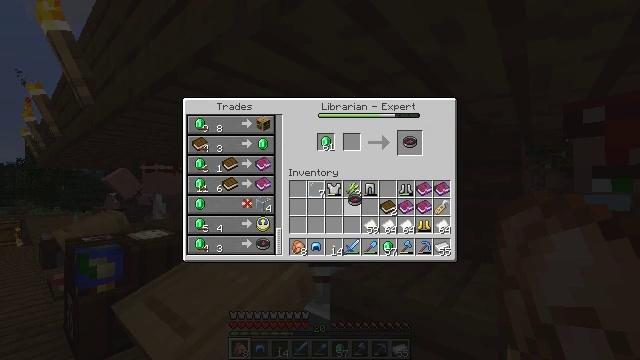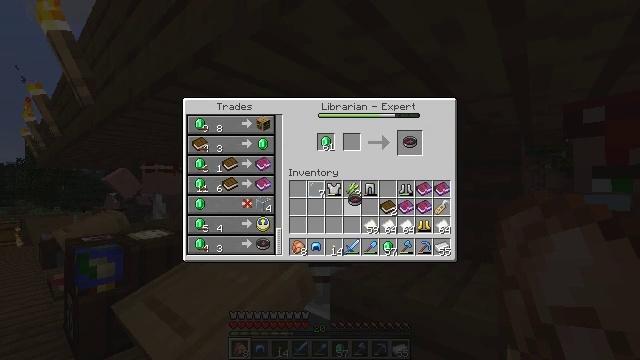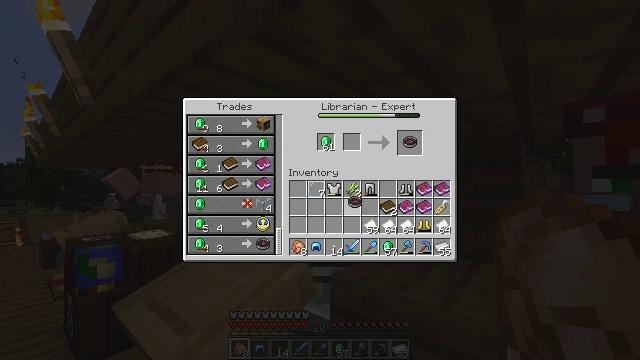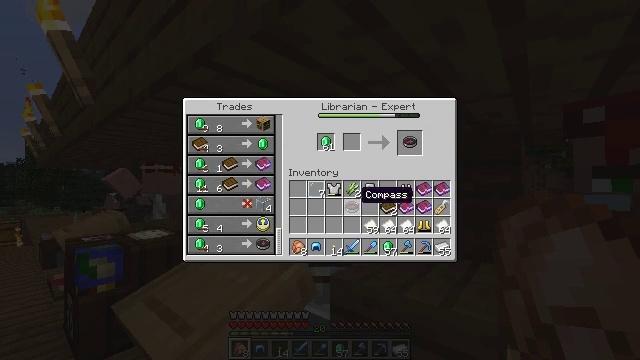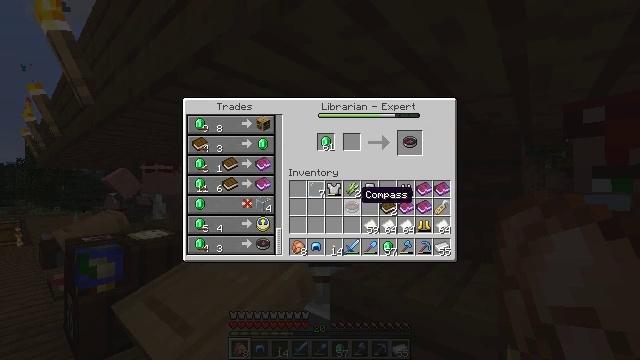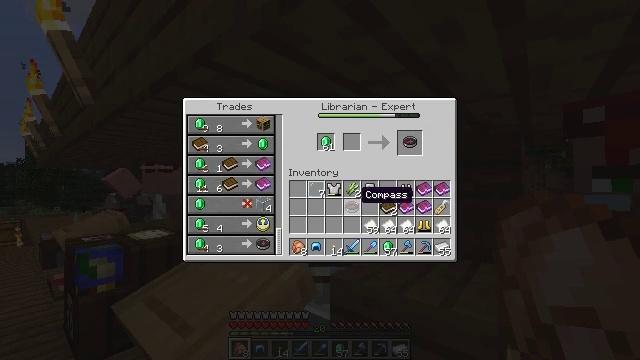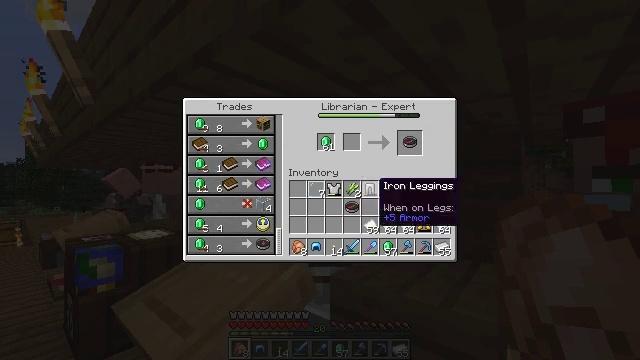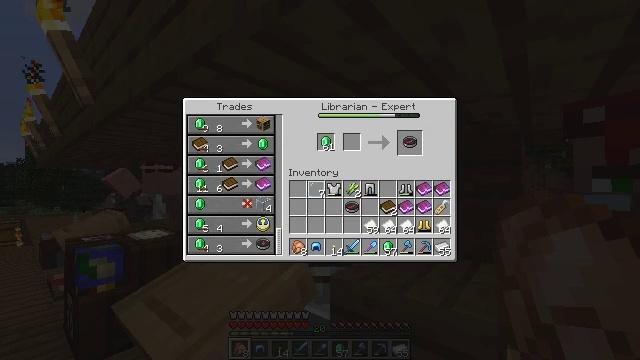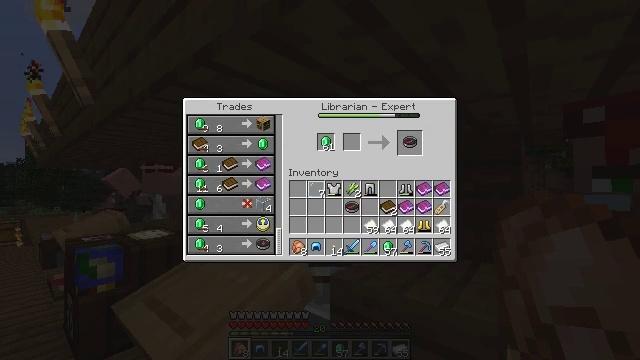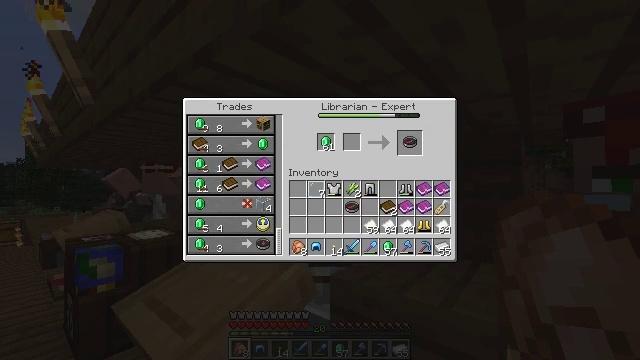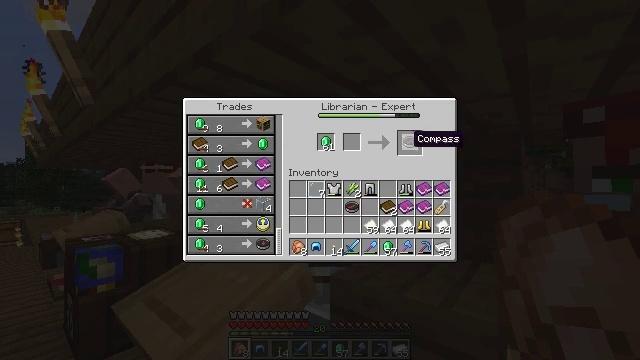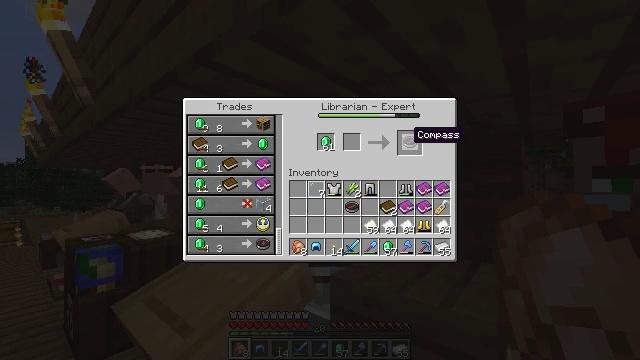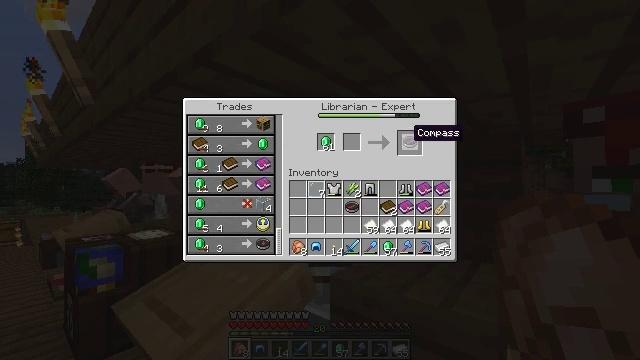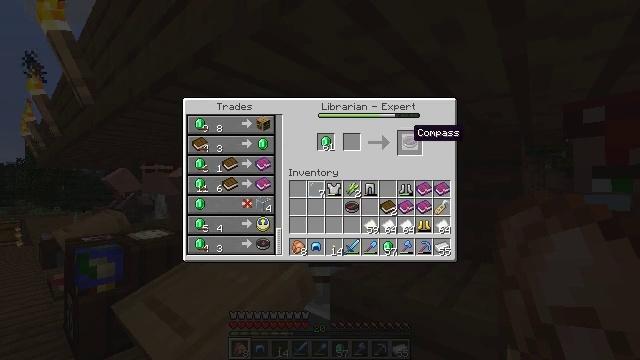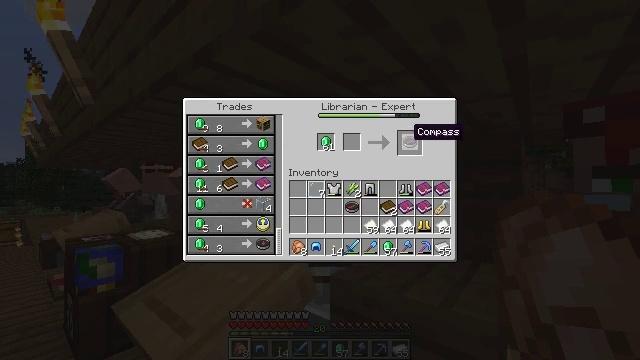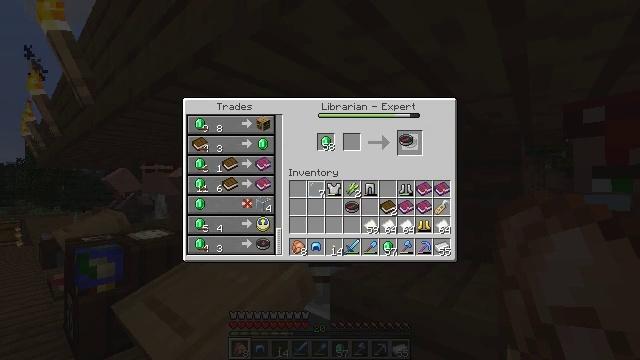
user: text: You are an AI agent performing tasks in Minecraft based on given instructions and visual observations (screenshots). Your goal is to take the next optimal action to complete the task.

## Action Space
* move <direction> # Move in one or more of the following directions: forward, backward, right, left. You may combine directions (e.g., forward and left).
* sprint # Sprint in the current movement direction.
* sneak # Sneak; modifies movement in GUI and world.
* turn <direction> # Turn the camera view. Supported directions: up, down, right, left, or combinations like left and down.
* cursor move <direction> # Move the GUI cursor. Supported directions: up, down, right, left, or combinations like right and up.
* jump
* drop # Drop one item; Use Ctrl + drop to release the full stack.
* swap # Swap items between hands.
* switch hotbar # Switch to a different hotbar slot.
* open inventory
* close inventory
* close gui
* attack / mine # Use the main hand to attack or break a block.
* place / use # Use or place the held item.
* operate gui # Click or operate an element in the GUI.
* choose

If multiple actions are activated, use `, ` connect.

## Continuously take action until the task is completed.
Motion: motion action
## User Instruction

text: Build a compass by arranging iron ingots and redstone in the crafting table.
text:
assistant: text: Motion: operate gui
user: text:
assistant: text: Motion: operate gui
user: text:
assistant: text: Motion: no_op
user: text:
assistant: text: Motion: no_op
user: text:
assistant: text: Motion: no_op
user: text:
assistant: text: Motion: cursor move right and up
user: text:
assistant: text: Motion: cursor move right and up
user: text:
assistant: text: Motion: cursor move up
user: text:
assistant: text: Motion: cursor move up
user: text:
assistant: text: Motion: cursor move up
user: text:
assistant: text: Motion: no_op
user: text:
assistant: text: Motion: no_op
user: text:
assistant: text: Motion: no_op
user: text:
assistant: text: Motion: no_op
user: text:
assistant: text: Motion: operate gui
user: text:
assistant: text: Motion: operate gui
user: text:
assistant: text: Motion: cursor move down, operate gui
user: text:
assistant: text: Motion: cursor move left and down
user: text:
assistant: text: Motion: cursor move left and down
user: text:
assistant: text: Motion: cursor move left and down
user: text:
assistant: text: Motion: no_op
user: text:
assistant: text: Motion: no_op
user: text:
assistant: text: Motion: no_op
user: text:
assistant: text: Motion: no_op
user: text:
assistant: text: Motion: no_op
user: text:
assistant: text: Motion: operate gui
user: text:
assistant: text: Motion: operate gui
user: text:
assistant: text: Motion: operate gui
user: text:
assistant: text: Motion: no_op
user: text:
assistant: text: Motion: cursor move right and up